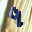
Label: 9